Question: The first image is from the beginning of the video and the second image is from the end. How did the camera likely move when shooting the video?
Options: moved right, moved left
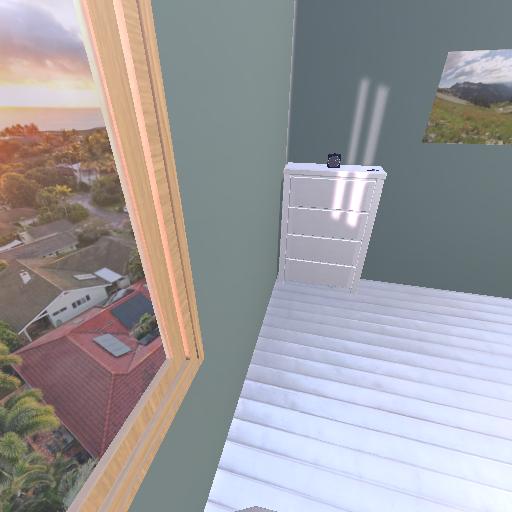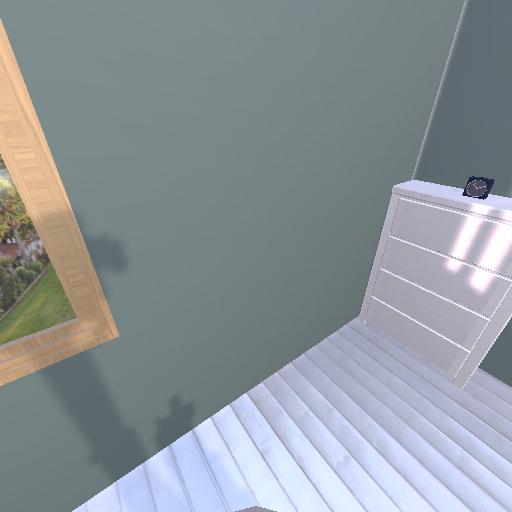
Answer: moved right